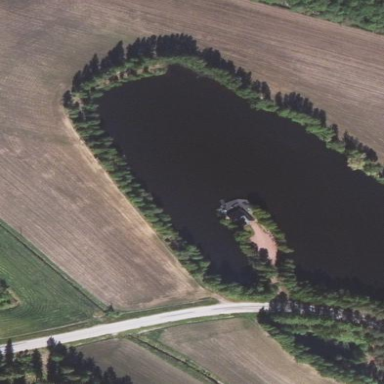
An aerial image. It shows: Pond with natural water.